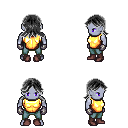
a pixel art fantasy rpg character, male body template, dark elf, purple skin, gold chest armor, teal pants, gray loose hair, metal gloves, maroon shoes, four views (front, back, left, right), 2x2 character sprite sheet, small pixel art, hard edges, no anti-aliasing